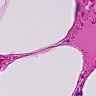
Metastatic tissue present: no